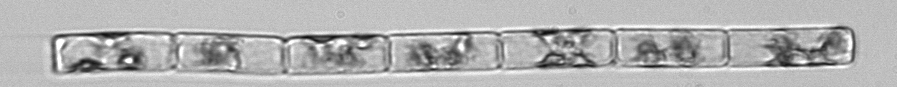
Label: Guinardia_delicatula